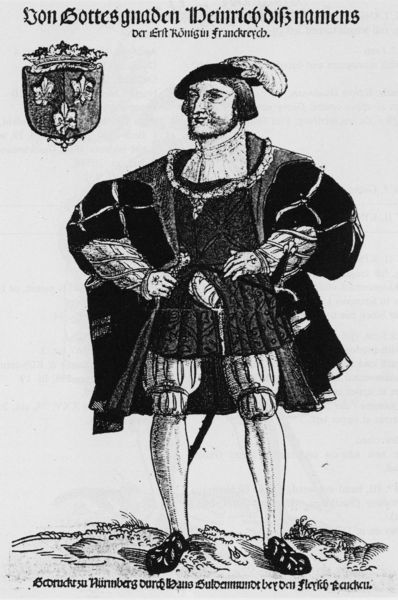
Titel: Bildnis von Heinrich II, König von Frankreich
Künstler: Michael Ostendorfer
Institution: (Seriendruck)
Schlagwörter: feder, gott, hand, mann, schatten, umhang, weiß, frankreich, grau, hut, kariert, licht, nase, schmuck, schwarz, gras, bart, hemd, hose, kappe, arme, kragen, mensch, samt, stehen, ärmel, bildnis, herr, portrait, porträt, erde, boden, mantel, pose, reich, adel, krone, renaissance, beine, federbusch, taille, holzschnitt, schrift, schuhe, hosen, kette, grafik, graphik, könig, inschrift, verzierung, gestreift, streifen, faltenwurf, edel, knie, wade, strümpfe, buch, druck, schraffur, radierung, stich, titel, schwarzweiß, schwert, säbel, text, waffe, überschrift, degen, posieren, herrscher, lilie, ritter, henri, wappen, mittelalter, strumpfhose, wams, herzog, feldherr, edelmann, pluderhose, lilien, kupferstich, nürnberg, kniehose, heinrich, kniehosen, seriendruck, pumphose, schaube, gottes, herrscherbild, könig heinrich, riter, gnaden, graphik#, mdruck, heruog, wappüen